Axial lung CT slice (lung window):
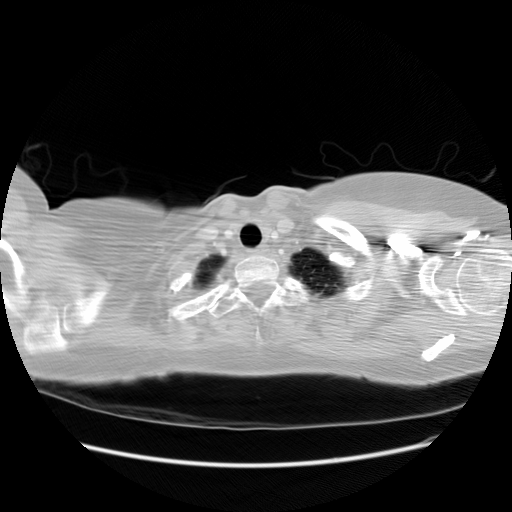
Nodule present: no